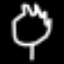
Label: leaf